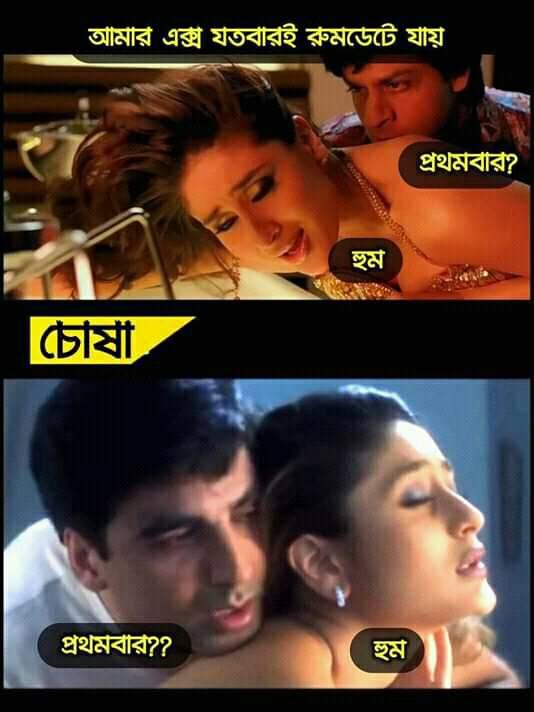
Caption: আমার এক্স যতবারই রুমডেটে যায়   প্রথমবার ?? হুম     প্রথমবার ?? হুম
Label: hate